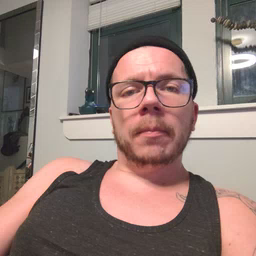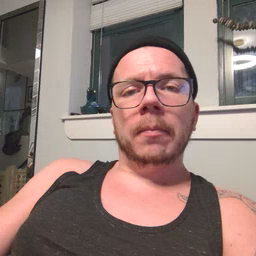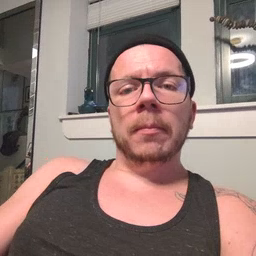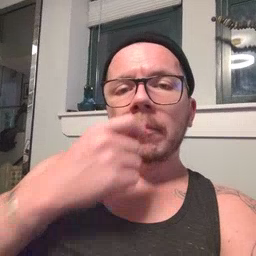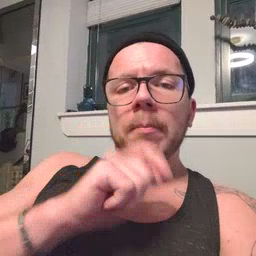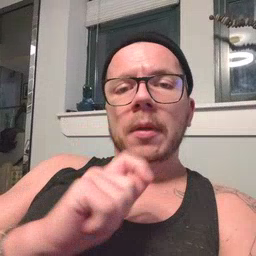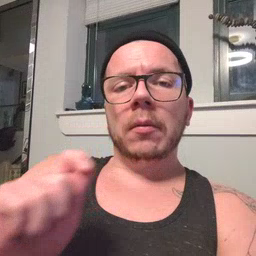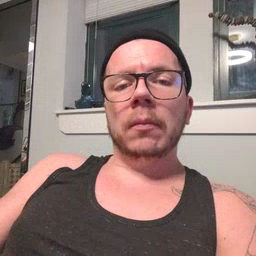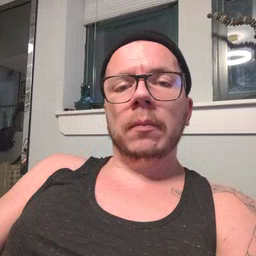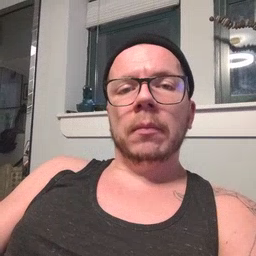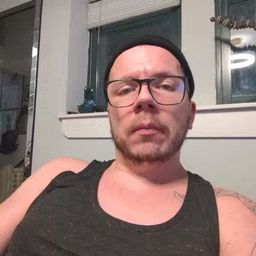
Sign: pencil